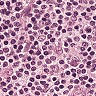
Metastatic tissue present: no